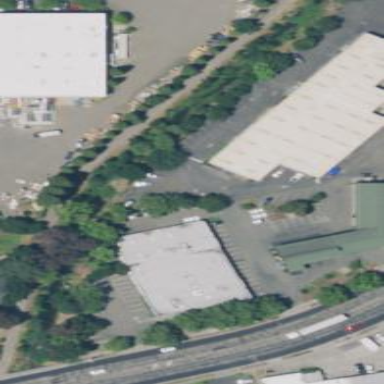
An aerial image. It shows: Warehouse.